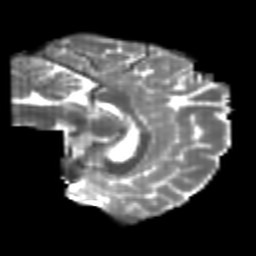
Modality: T2w
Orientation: sagittal
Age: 21
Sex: female
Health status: healthy
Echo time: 0.074 s